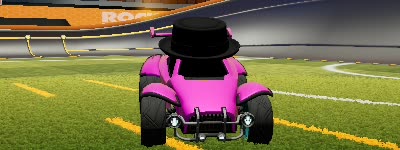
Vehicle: octane